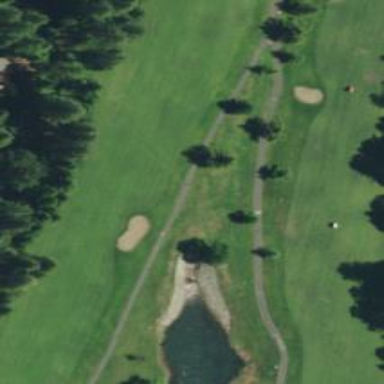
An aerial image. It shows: Footway that doubles as golf path.